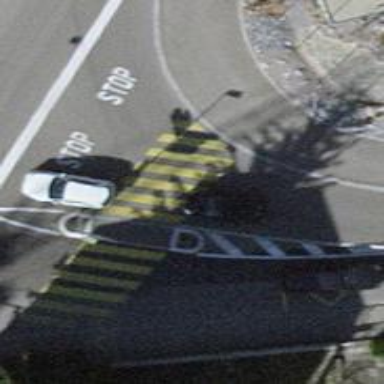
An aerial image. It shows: Uncontrolled road crossing with pedestrian island.